Question: Is it possible to move the null entries to the end in a 2D cell array? E.g. if cell (2,2) was a '[]', cell (3,2) would go in (2,2)'s place, (4,2) in (3,2) etc. and the nulls would be appended in the final row for example.

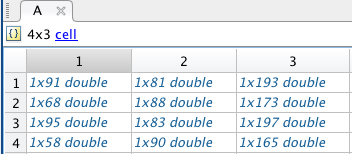
Answer: '''
C = {1 []; [] 4; 'aa' []}; %// example cell array
e = cellfun('isempty', C); %// this indicates for each cell if it's empty or not
[~, r] = sort(e, 1); %// sorting of each col to move empty cells to the end
[m, n] = size(C);
C = C(bsxfun(@plus, r, (0Ⓜ️m*(n-1)))); %// apply sorting to each col, using linear indexing
'''
In this example, 'C' is initially
'''
C =
[ 1] []
[] [4]
'aa' []
'''
and becomes
'''
C =
[ 1] [4]
'aa' []
[] []
'''
Some remarks:
- <URL>